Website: crate-barrel
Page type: billing-address
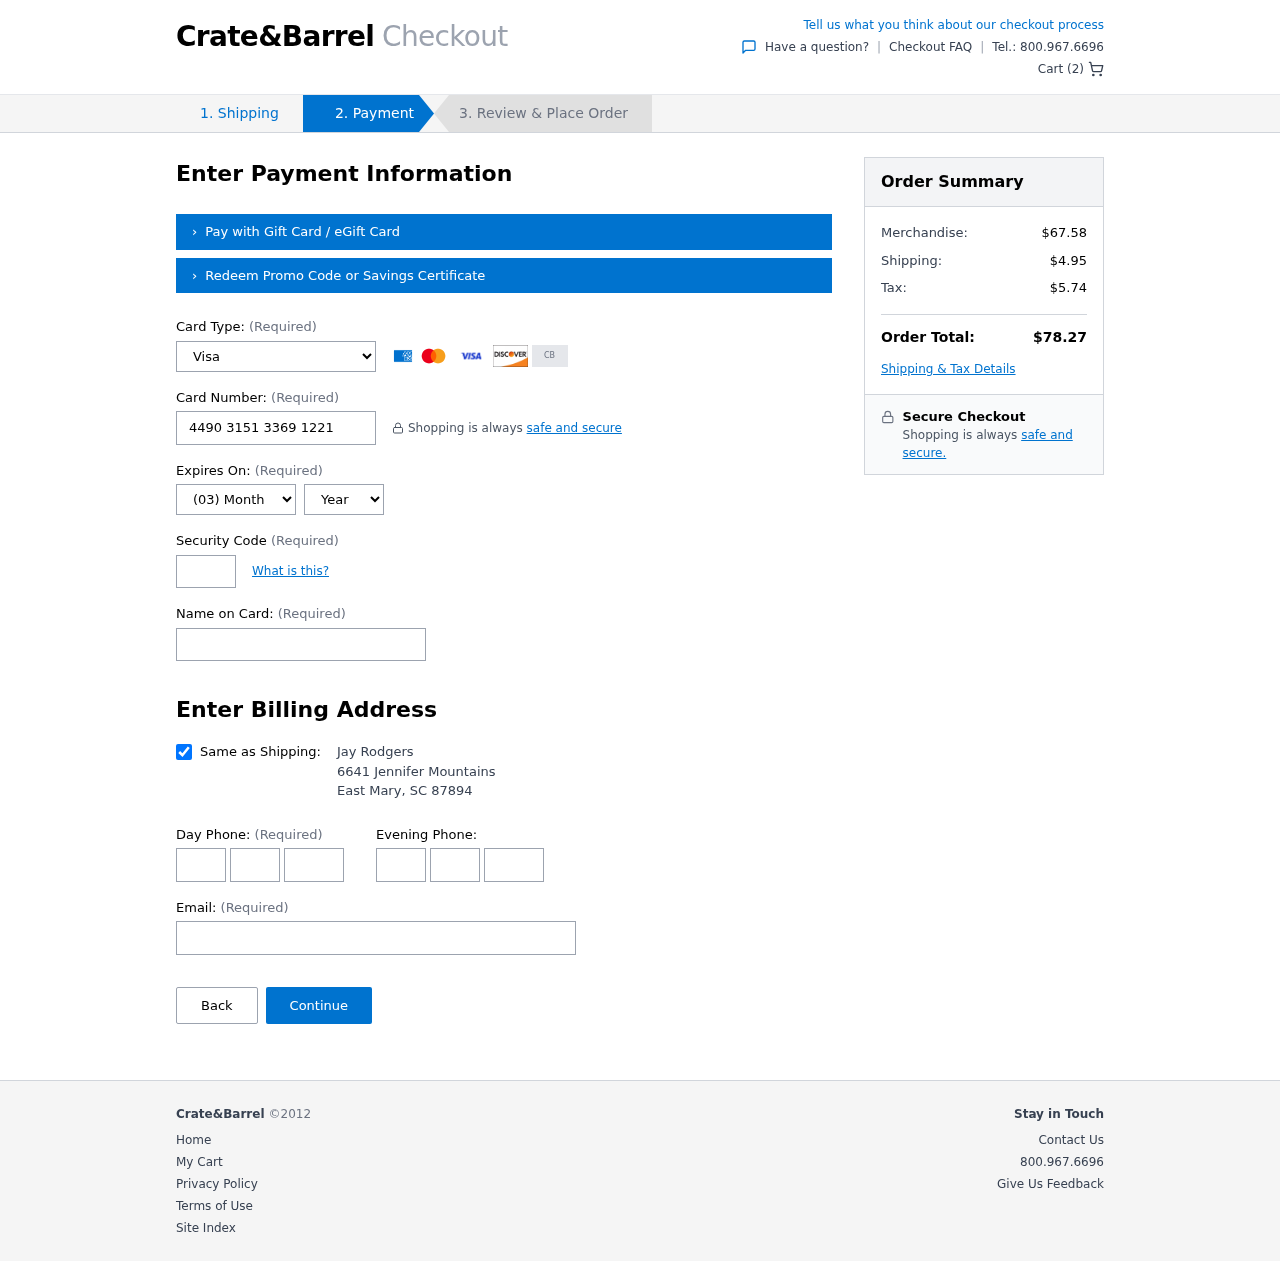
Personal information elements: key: PII_CARD_CVV
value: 251
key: PII_CARD_EXPIRY_MONTH
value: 03
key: PII_CARD_EXPIRY_YEAR
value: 26
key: PII_CARD_NUMBER
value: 4490 3151 3369 1221
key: PII_CARD_TYPE
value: Visa
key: PII_CITY
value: East Mary
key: PII_EMAIL
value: jay.rodgers@hotmail.com
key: PII_FULLNAME
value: Jay Rodgers
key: PII_PHONE_ALT_AREA
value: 715
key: PII_PHONE_ALT_PREFIX
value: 246
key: PII_PHONE_ALT_SUFFIX
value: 3414
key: PII_PHONE_AREA
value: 924
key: PII_PHONE_PREFIX
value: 527
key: PII_PHONE_SUFFIX
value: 3367
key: PII_POSTCODE
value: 87894
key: PII_STATE_ABBR
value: SC
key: PII_STREET
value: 6641 Jennifer Mountains
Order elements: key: ORDER_NUM_ITEMS
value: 2
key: ORDER_SUBTOTAL
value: $67.58
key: ORDER_SHIPPING_COST
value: $4.95
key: ORDER_TAX
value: $5.74
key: ORDER_TOTAL
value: $78.27